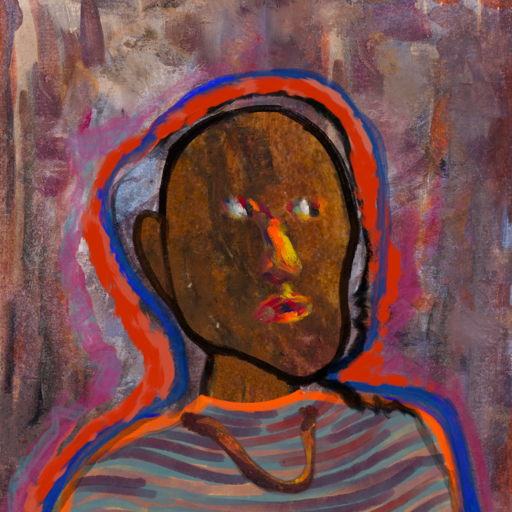
Background: Hypocrite, Head And Neck Side: Mosgoul, Face Side: An_Impression, Bust: Experience, Hair Side: Experience, Head Accessory: Blank, Second Necklace: Comrade, Necklace: Blank, Baby: Blank